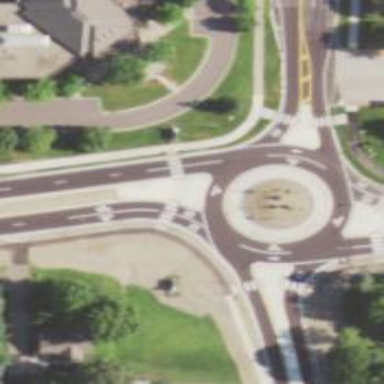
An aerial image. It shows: Marked asphalt cycleway crossing.